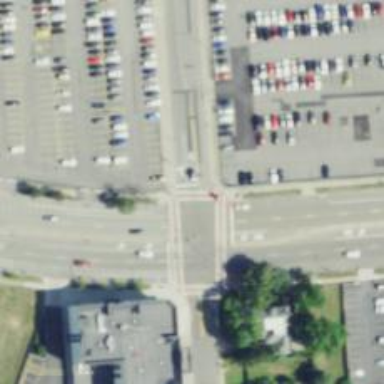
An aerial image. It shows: Uncontrolled road crossing with line markings.